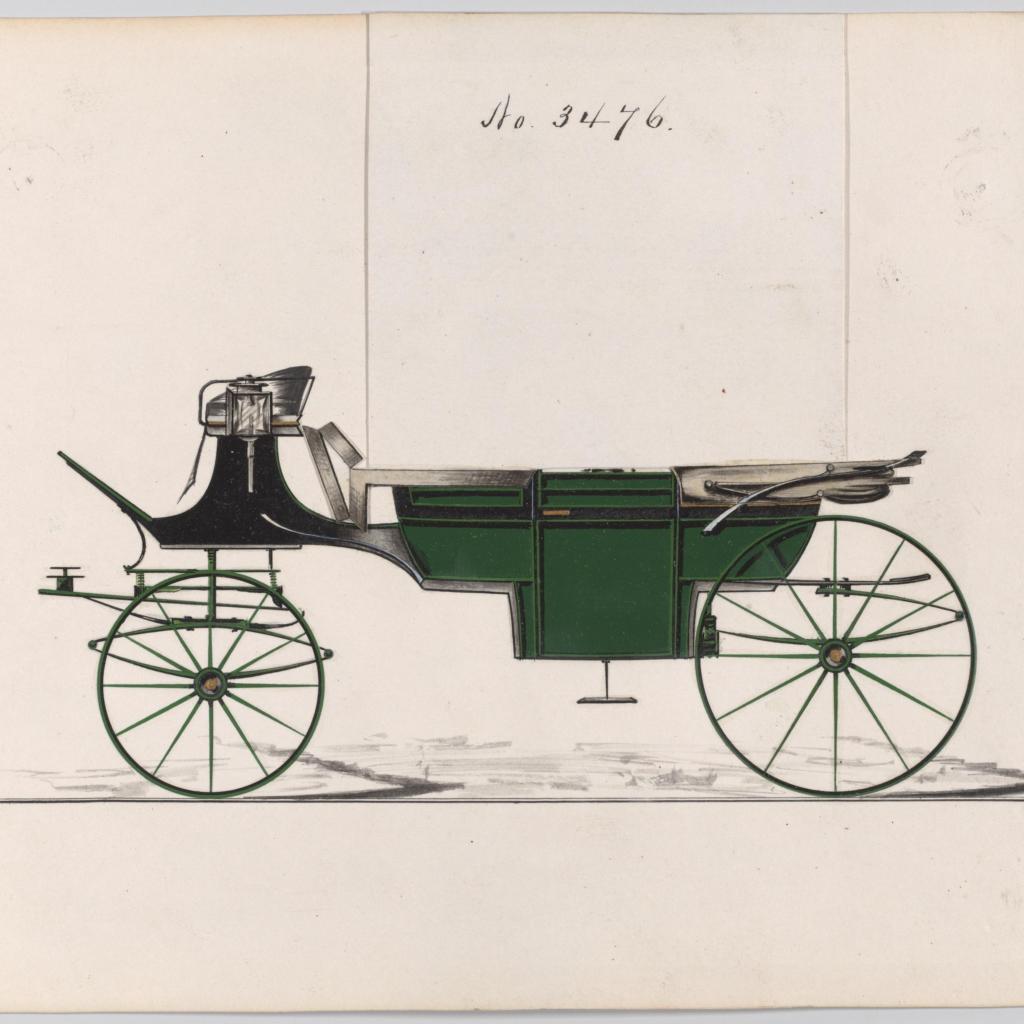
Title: Design for Landau, No. 3476
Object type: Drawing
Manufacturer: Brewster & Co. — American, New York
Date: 1878
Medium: Pen and black ink, watercolor and gouache with gum arabic and metallic ink
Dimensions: sheet: 15 3/4 x 9 3/8 in. (40 x 23.8 cm)
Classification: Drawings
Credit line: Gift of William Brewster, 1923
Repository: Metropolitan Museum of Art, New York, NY